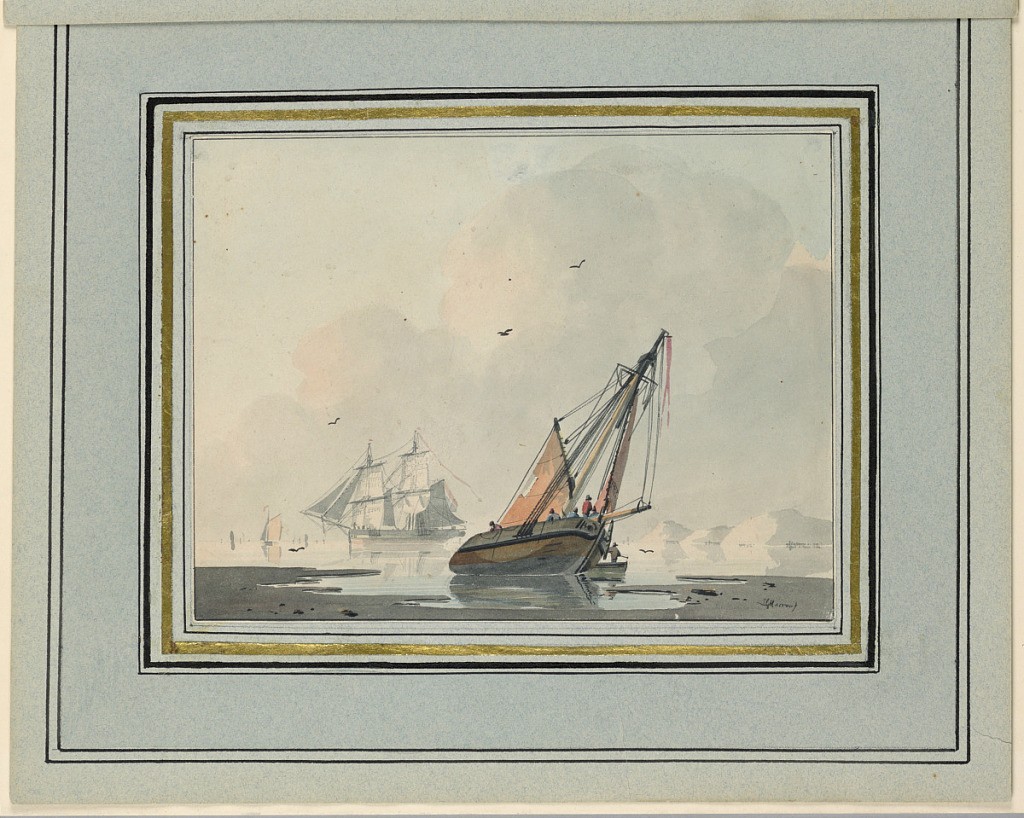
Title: Sailing Ships in a Bay
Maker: Lodewijk Gilles Haccou, Dutch, 1792 - 1830
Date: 1810–1825
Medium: Brush and watercolor on paper
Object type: Drawing
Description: One of the ships lies near the coast in the first plane. A rowing boat with a s tanding man in it is beside it. A big ship flying the Dutch flag is shown in the middle plane. Other ships are in the right background.